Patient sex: M
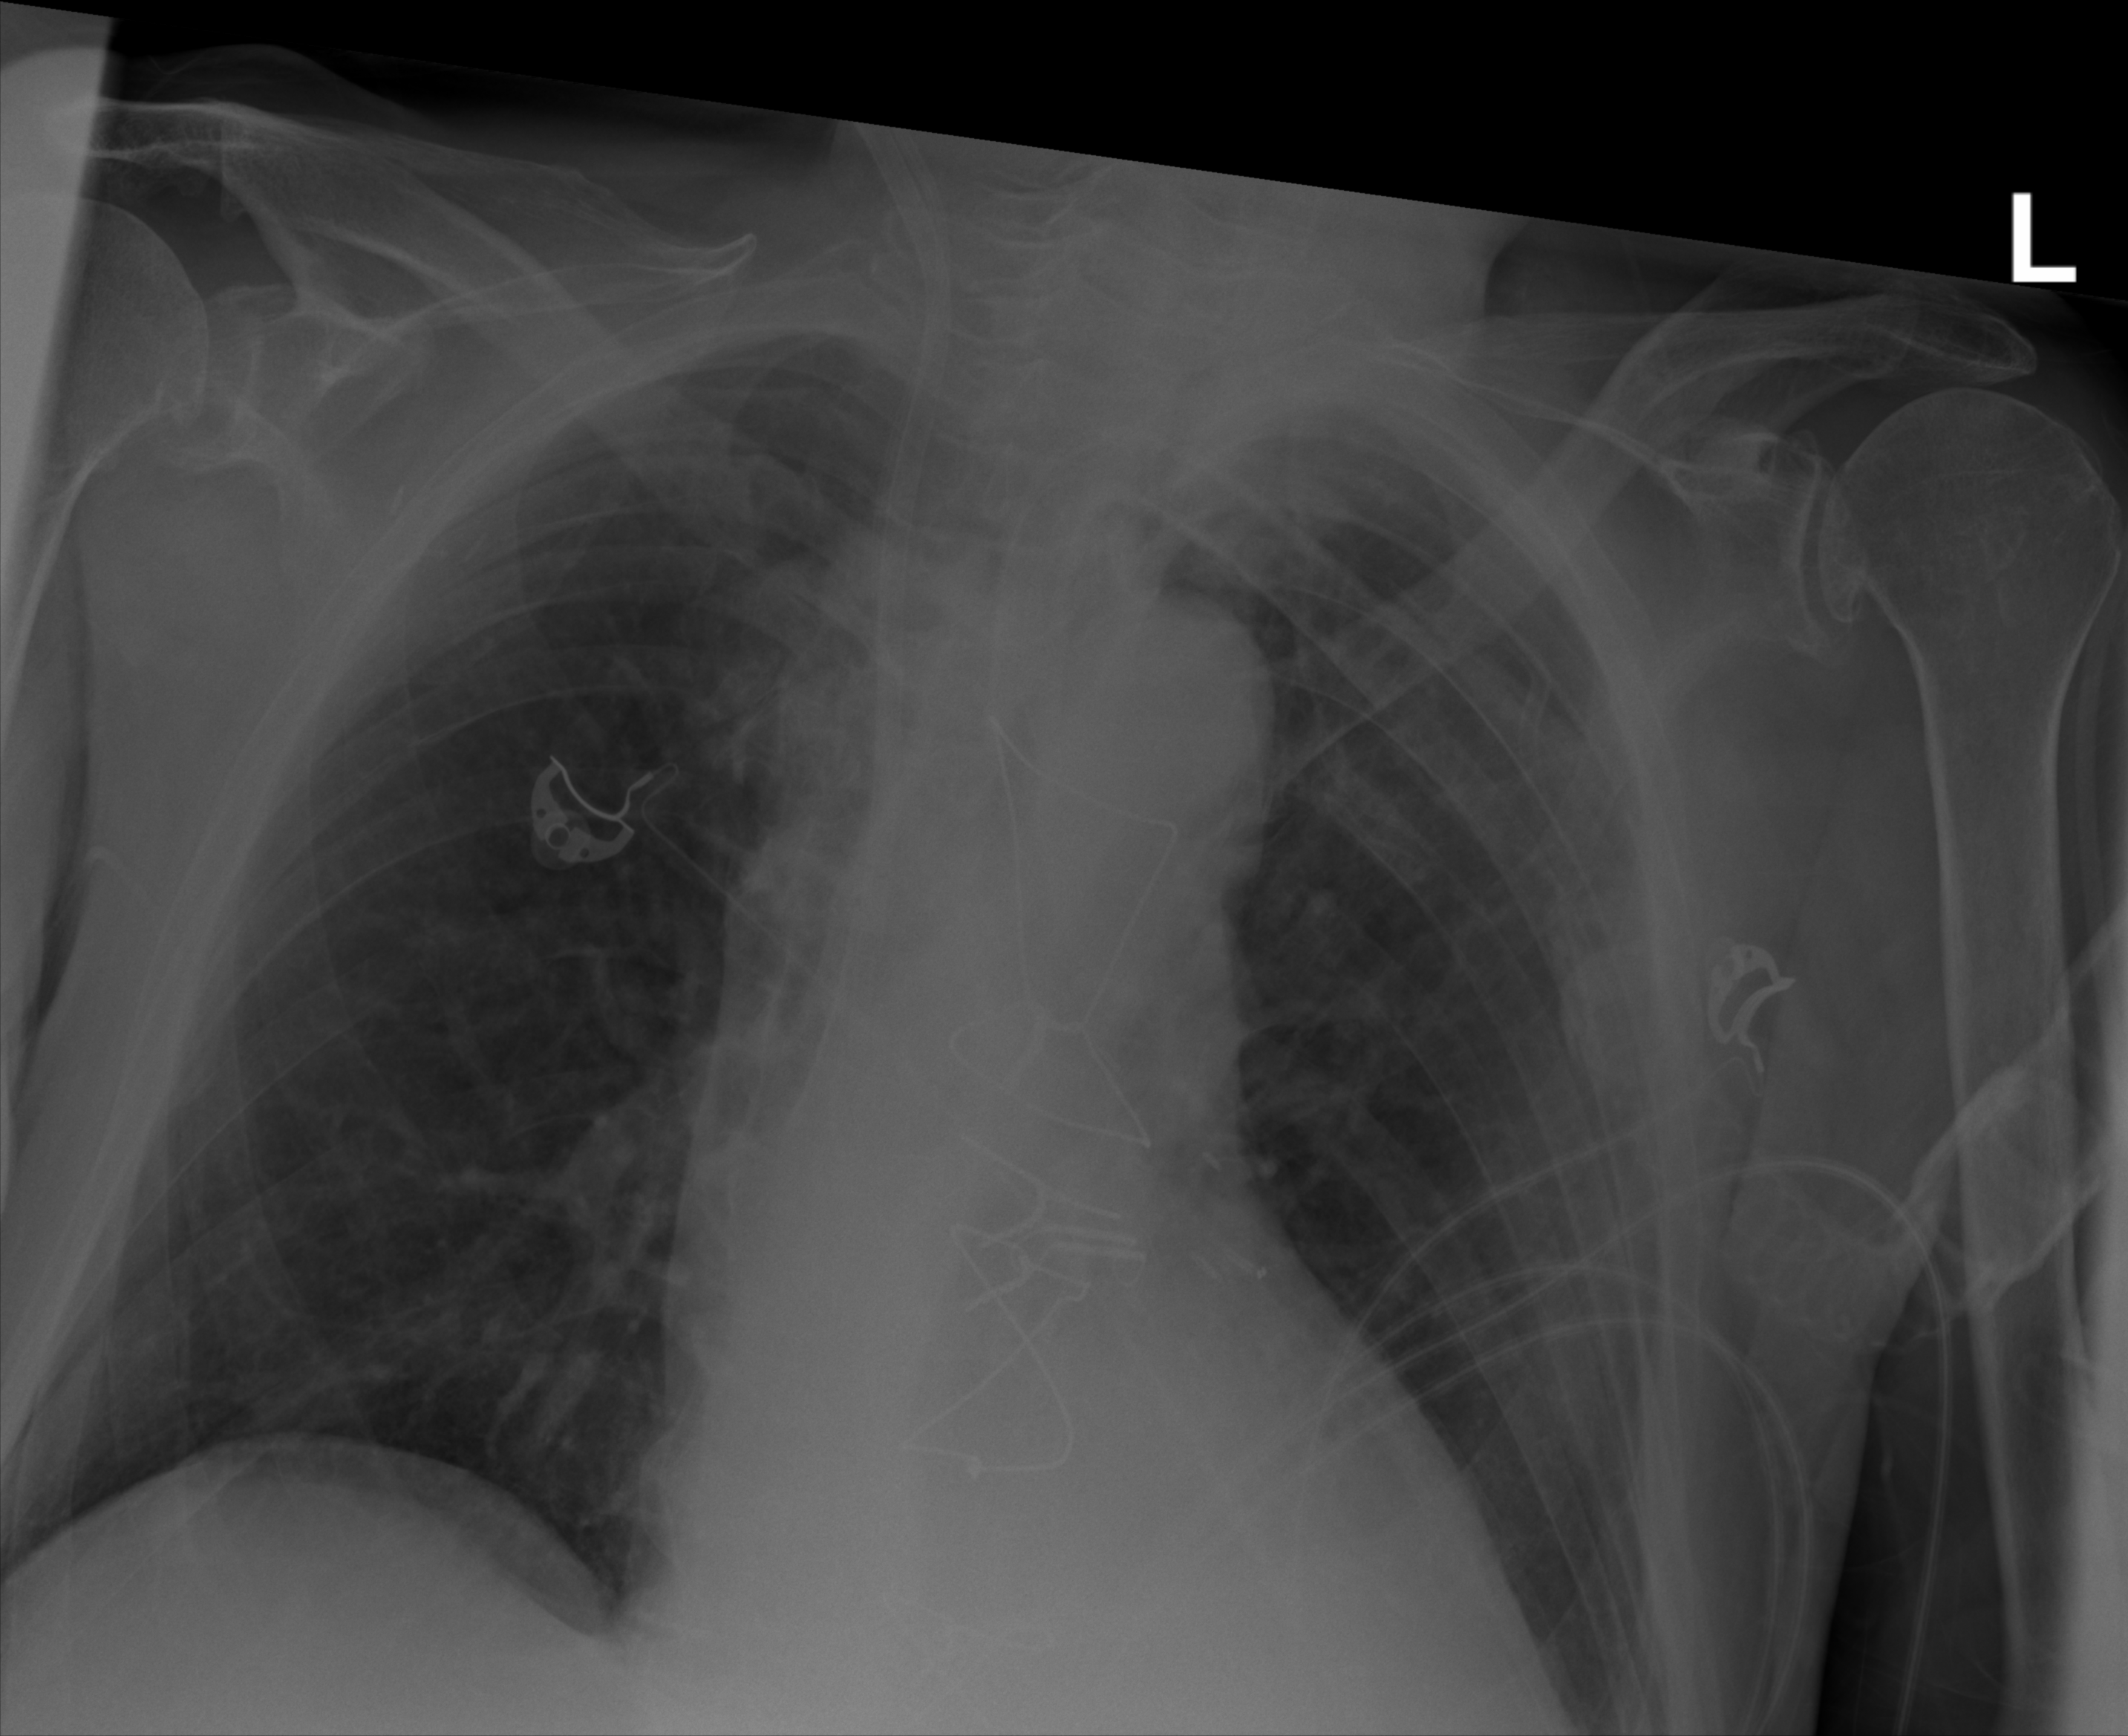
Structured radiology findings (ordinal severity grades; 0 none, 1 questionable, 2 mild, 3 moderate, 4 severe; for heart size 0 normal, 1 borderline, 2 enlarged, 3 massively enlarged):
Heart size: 2
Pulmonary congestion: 0
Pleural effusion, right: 0
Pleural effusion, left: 2
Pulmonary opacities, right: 0
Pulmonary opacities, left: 0
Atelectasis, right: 2
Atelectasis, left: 0